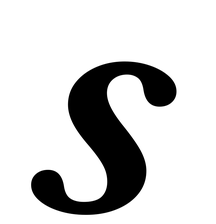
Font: LibreCaslonText-Italic_Bold_Italic